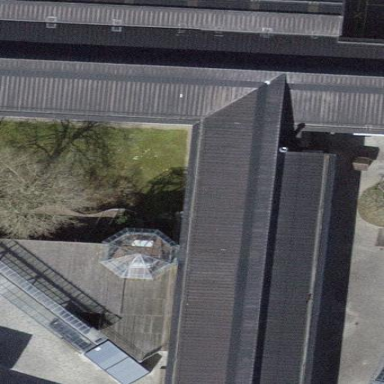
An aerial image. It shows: School building.